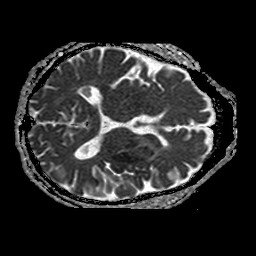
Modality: ADC
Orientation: axial
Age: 78
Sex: male
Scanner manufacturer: philips
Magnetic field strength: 1.5 T
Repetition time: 3.926 s
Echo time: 0.09565 s